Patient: sex M, age 64
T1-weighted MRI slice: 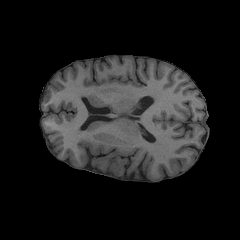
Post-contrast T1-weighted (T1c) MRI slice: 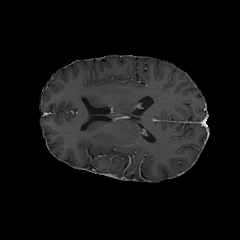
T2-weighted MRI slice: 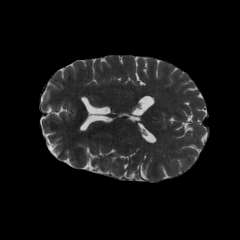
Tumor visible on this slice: yes
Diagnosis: Glioblastoma, IDH-wildtype
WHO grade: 4